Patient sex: M
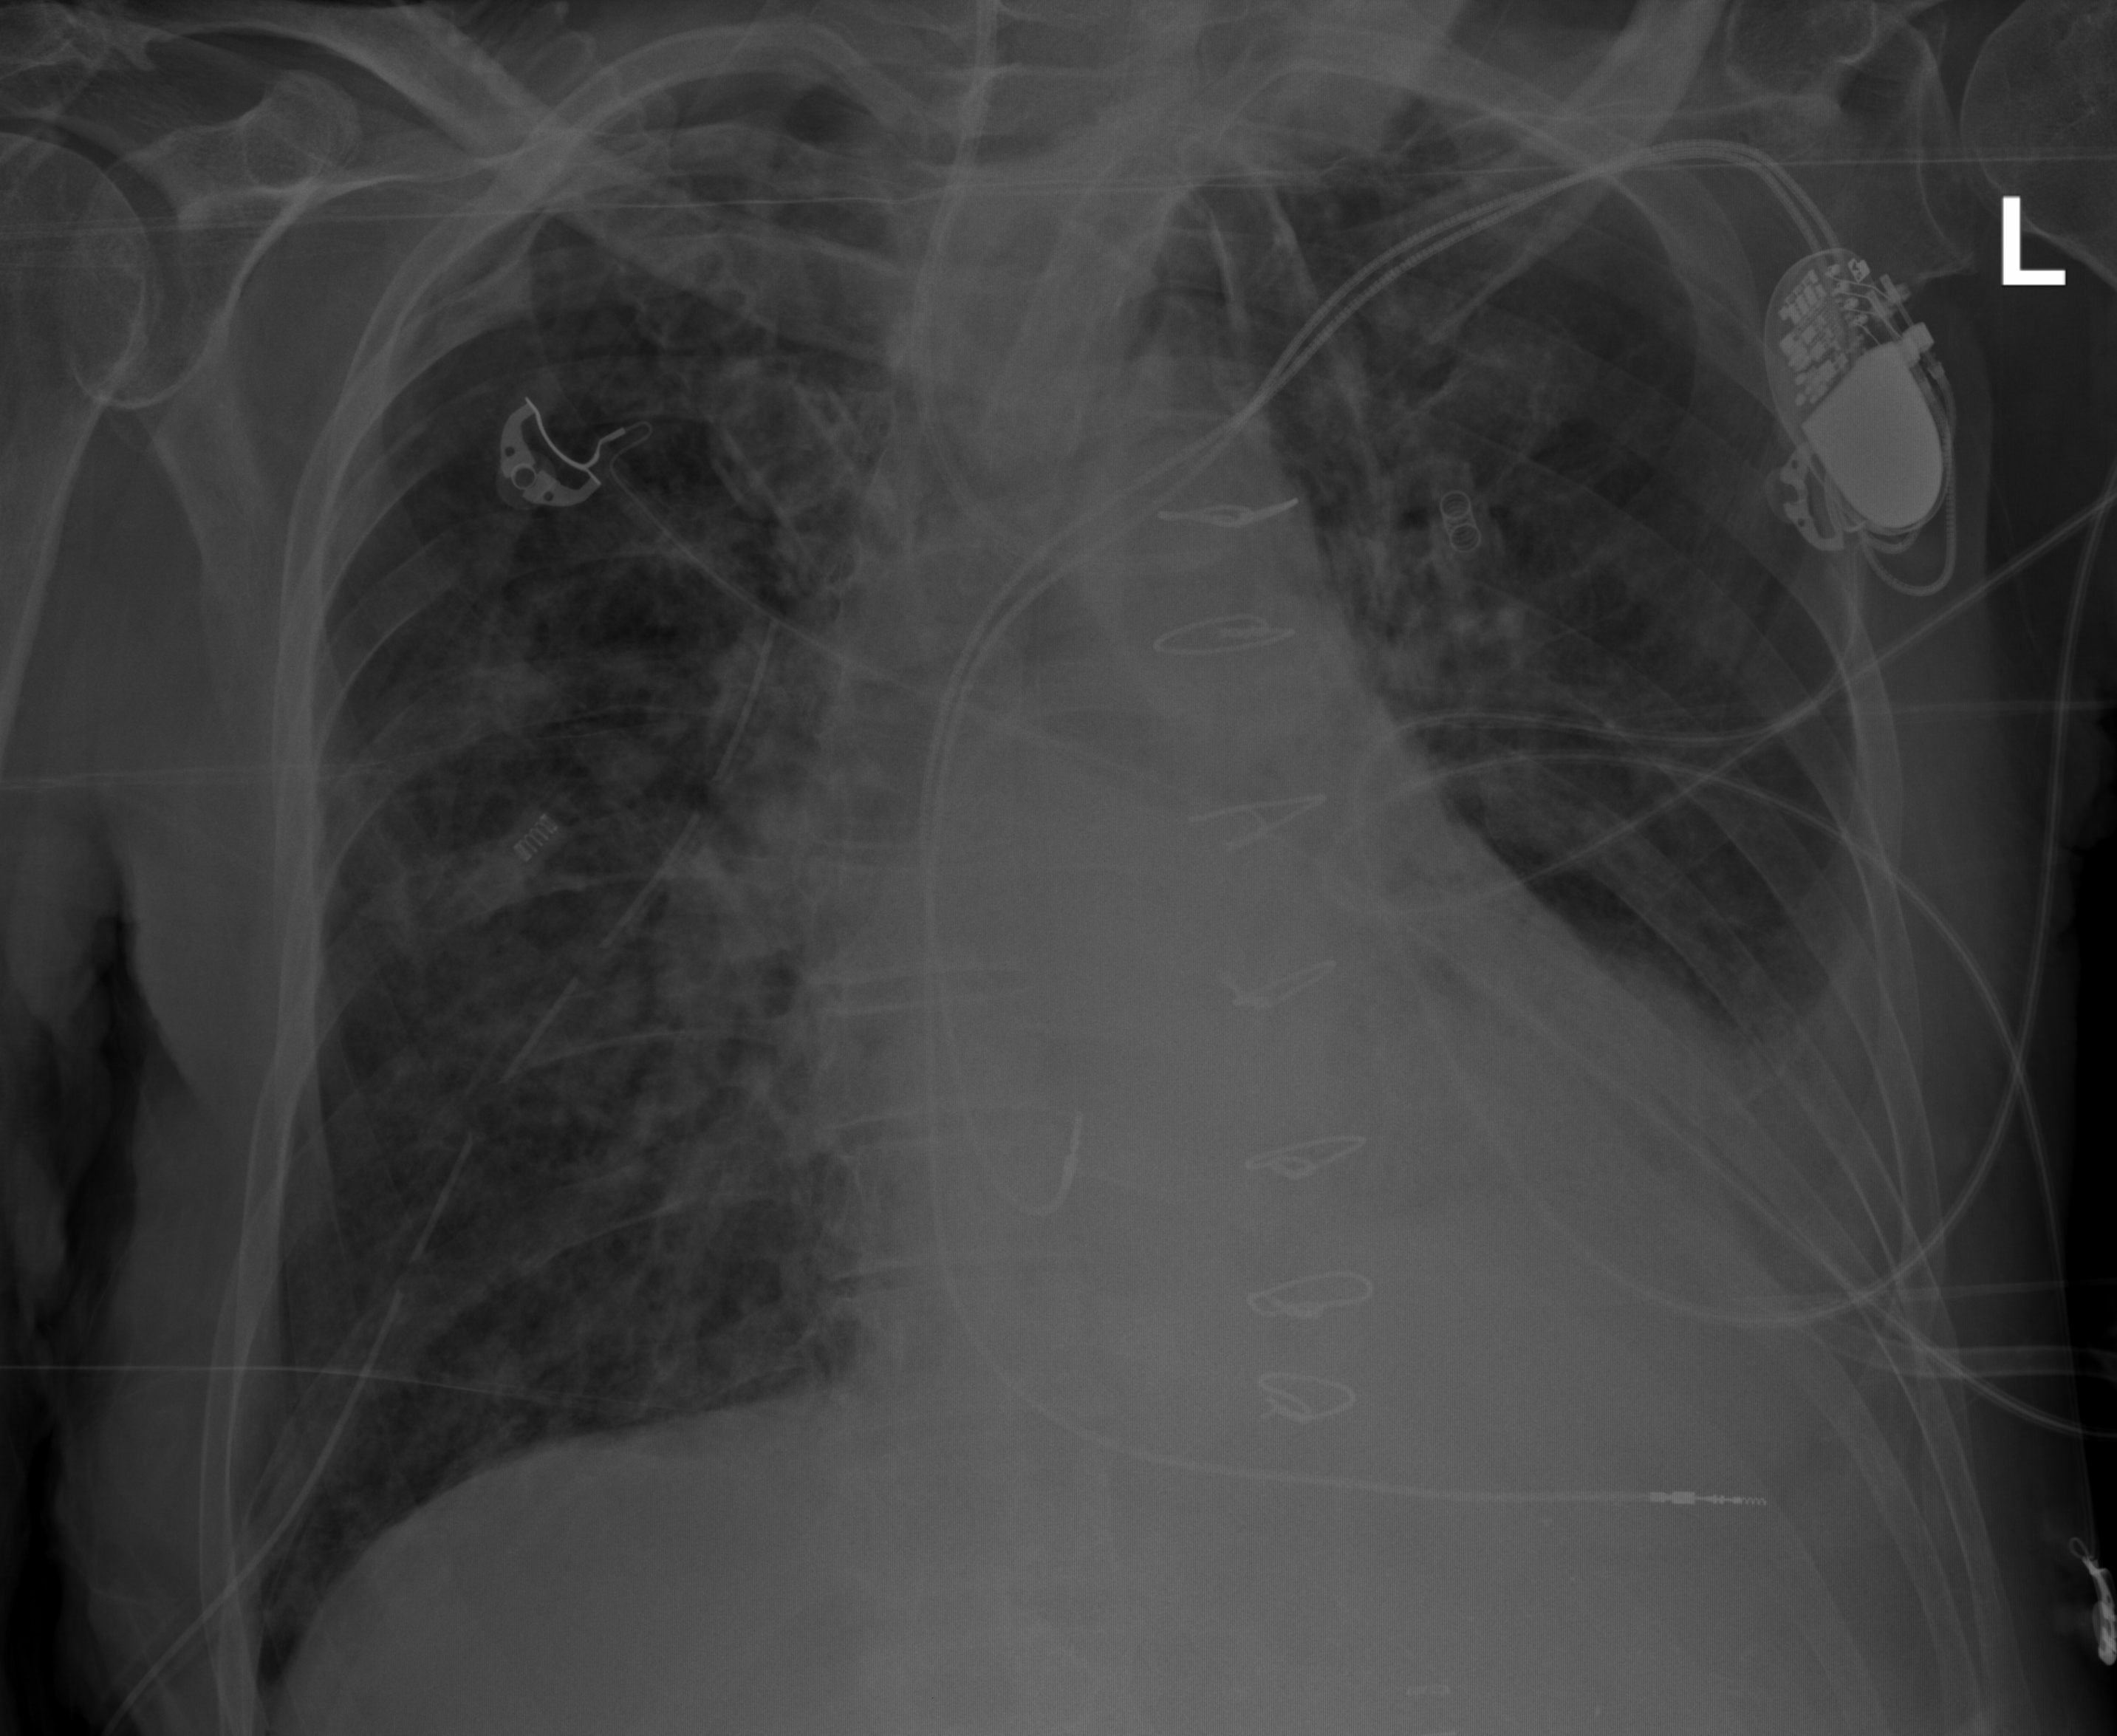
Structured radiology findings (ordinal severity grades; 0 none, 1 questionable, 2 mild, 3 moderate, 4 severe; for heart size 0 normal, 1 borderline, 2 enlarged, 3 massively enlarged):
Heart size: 2
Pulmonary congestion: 2
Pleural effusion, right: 0
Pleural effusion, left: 3
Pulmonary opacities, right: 2
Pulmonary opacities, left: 2
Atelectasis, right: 2
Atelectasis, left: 3